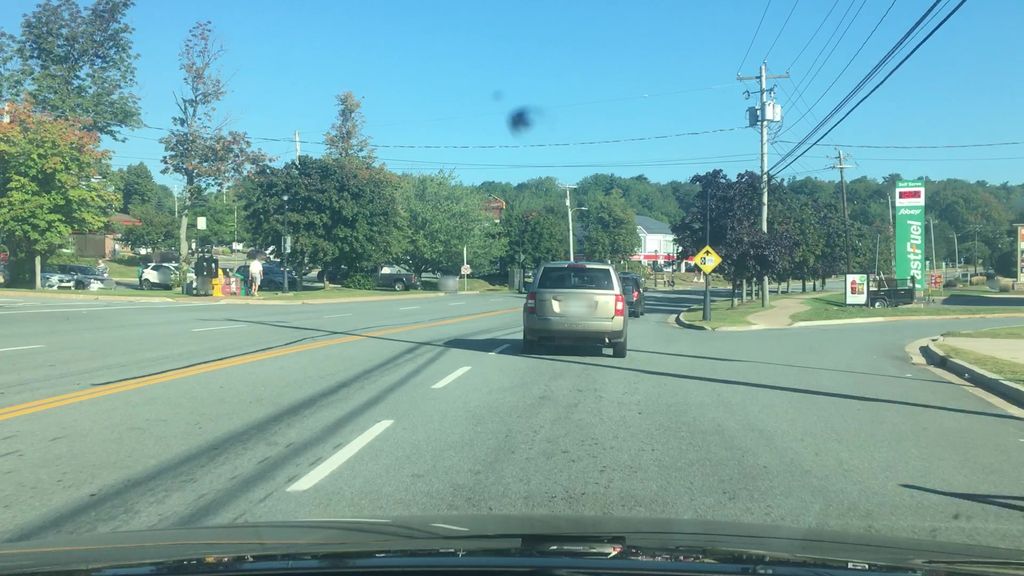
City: halifax